Question: Please have a look at the picture I attached, it'll make understanding my problem easier because it's hard to describe.
In the first table, I have capacity data for a product. The capacity changes by the date indicated in the column, i.e. from July 2017 the capacity would be 56, from December 2018 78, and from October 2019 99. The reason why I don't write down the capacity for every month is that I want to save columns.
In the second table, I have every month. I want to reference the correct capacity for each month, e.g. it would be 56 for every month until December 2018.
I have been considering an =INDEX function, but it seems to complex for that. Is there a way to reference like this without using VBA? Would the VBA solution be simple? Or am I forced to write a column for every month's capacity in the first table? Thank you!
<URL>

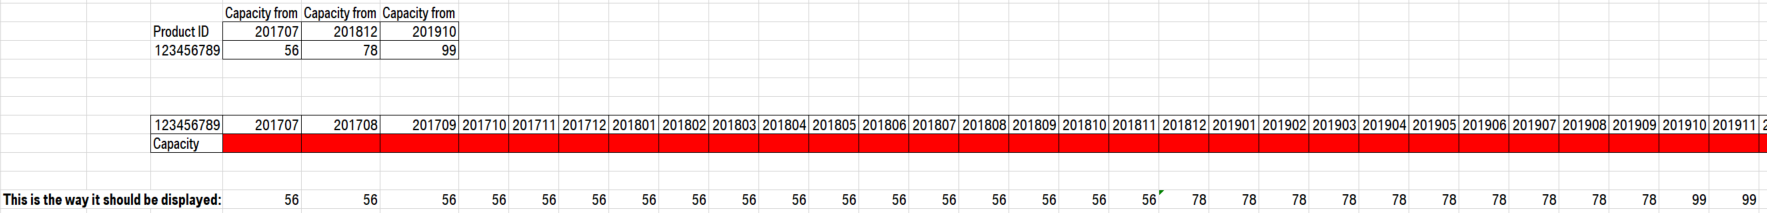
Answer: You can simply use several IF statements to compare the month in your column with the months given in your first table, and put the value of the correponding month.
Let's admit your first row is 1 and first column is A, it should give something like:
'''
= IF(D7>=$F$2; $F$3; IF(D7 >= $E$2; $E$3; IF(D7 >= $D$2; $D$3; "")))
'''